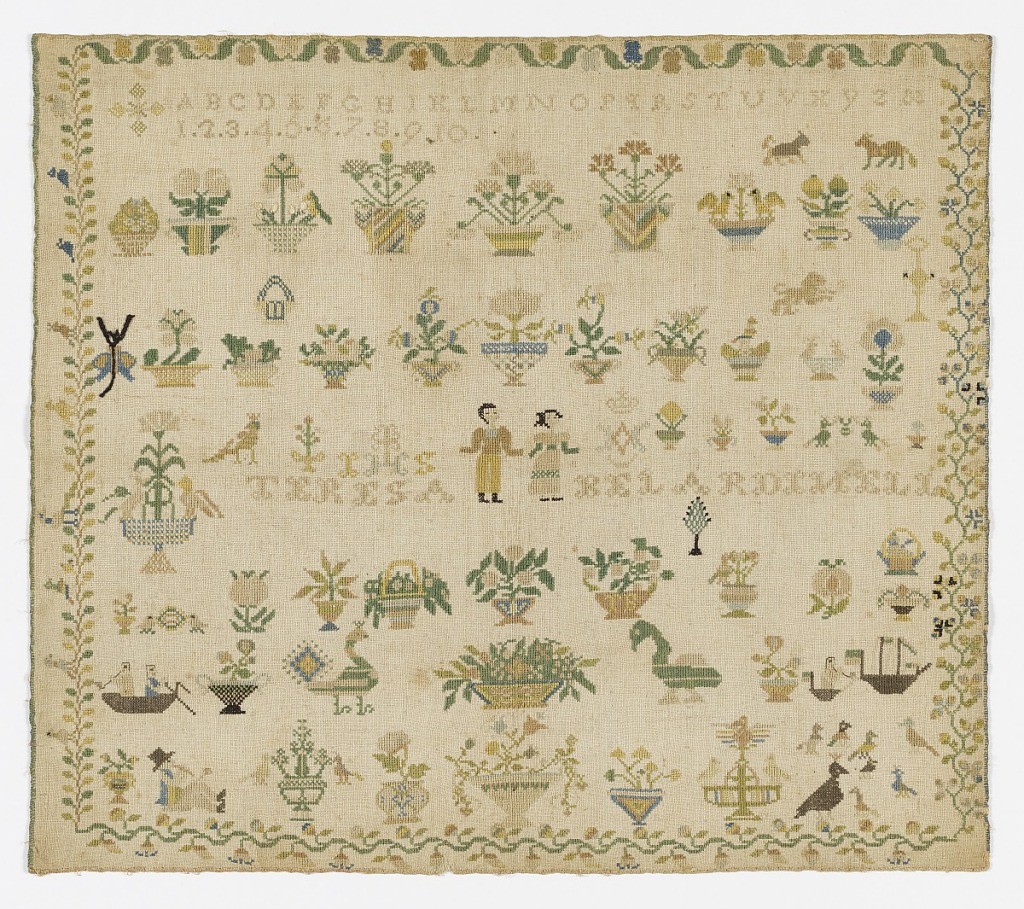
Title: Sampler
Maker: Teresa Belardinelli
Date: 19th century
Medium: silk embroidery on linen Technique: cross stitch on plain weave
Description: Within a floral border (of four designs) are alphabets, numerals and the maker's name (Teresa Belardi Nell), people, animals, birds, ships, and flowering plants.